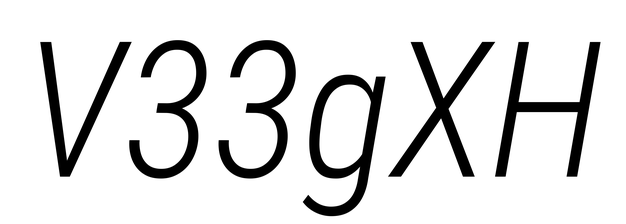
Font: Roboto-Italic_Condensed_Light_Italic